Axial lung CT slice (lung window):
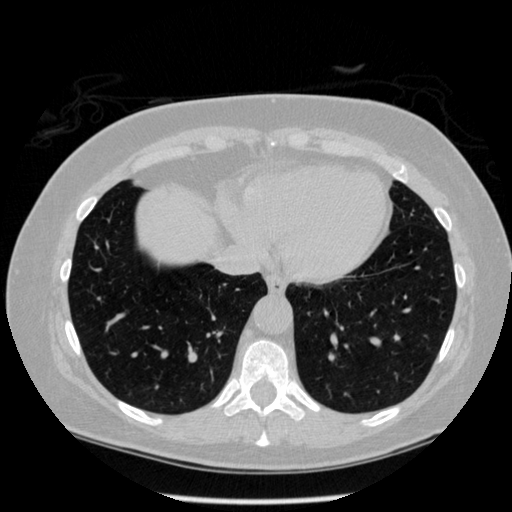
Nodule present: no